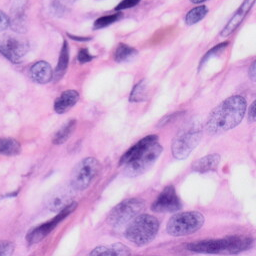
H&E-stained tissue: Skin